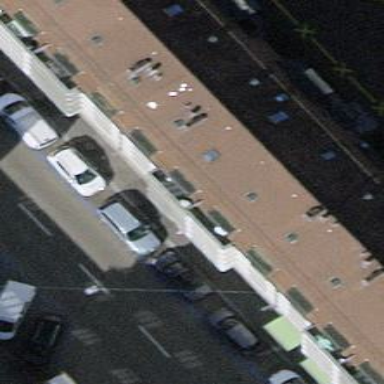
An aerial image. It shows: Parking lane area.